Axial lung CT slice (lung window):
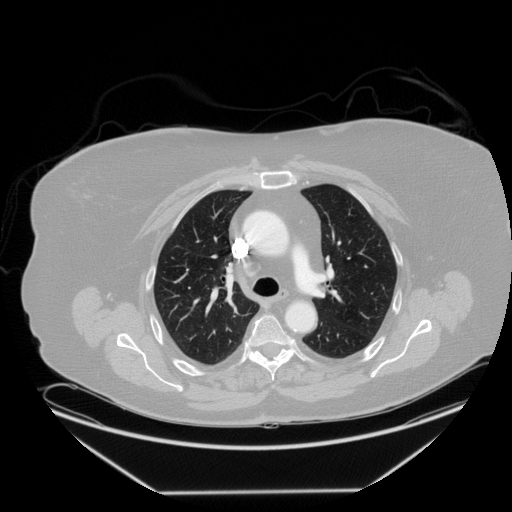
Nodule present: no